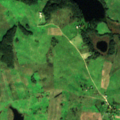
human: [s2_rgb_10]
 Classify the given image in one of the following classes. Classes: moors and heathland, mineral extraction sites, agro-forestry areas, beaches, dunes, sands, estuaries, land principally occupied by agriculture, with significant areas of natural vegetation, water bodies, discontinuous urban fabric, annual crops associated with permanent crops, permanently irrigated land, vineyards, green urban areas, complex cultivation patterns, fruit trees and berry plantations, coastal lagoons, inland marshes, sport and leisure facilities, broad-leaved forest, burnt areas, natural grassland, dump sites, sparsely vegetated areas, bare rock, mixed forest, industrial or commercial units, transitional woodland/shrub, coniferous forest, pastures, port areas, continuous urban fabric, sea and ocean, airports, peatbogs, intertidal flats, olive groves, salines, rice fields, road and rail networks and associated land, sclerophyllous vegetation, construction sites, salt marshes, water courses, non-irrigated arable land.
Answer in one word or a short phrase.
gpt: discontinuous urban fabric, non-irrigated arable land, pastures, land principally occupied by agriculture, with significant areas of natural vegetation, broad-leaved forest